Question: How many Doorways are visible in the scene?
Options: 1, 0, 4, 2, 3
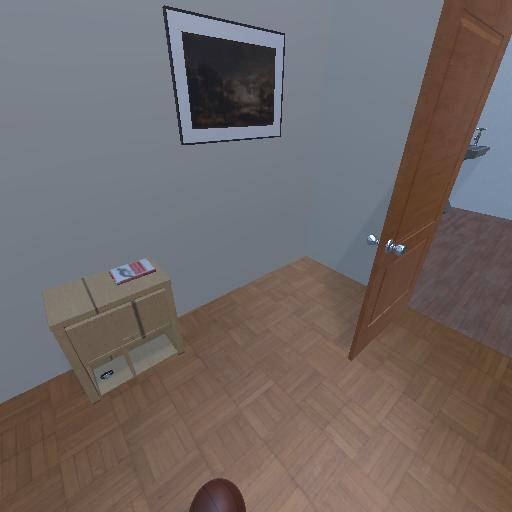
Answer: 1